Question: I had to remove all the default menus in blackberry. I have used the following code
'''
protected void makeMenu(Menu menu, int instance) {
// if you want default menu items, uncomment bellow line
// super.makeMenu(menu, instance);
}
'''
But after this, still it was showing the default menu like "Switch Application", for that i have used 'super(NO_SYSTEM_MENU_ITEMS)' in the screen class constructor.
Now all menus are removed, but it is still showing "empty menu" as shown in the image below.
Please let me know how could we remove all menu items and make it empty?
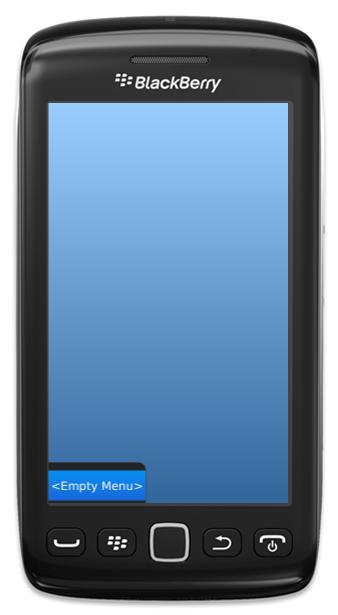
Answer: try this in your main screen
'''
public boolean onMenu(int instance) {
// TODO Auto-generated method stub
return false;
}
'''